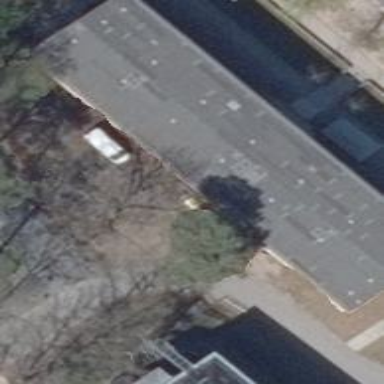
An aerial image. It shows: Beige building with flat roof.